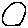
Label: circle